Question: I wonder if anyone know how to open this box with a c# command?

Thanks in advance!
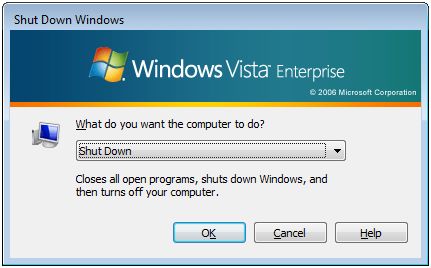
Answer: You must add reference to Shell32.dll (COM -> "Microsoft Shell Controls And Automation") and use this code:
'''
Shell32.Shell shell = new Shell32.Shell();
shell.ShutdownWindows();
'''